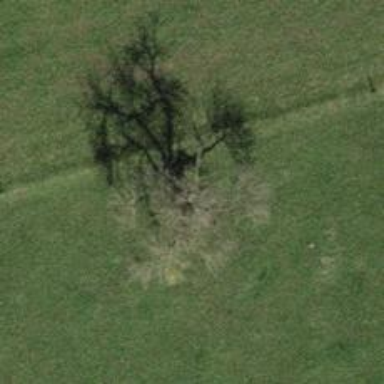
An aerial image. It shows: Single tag "natural: tree."